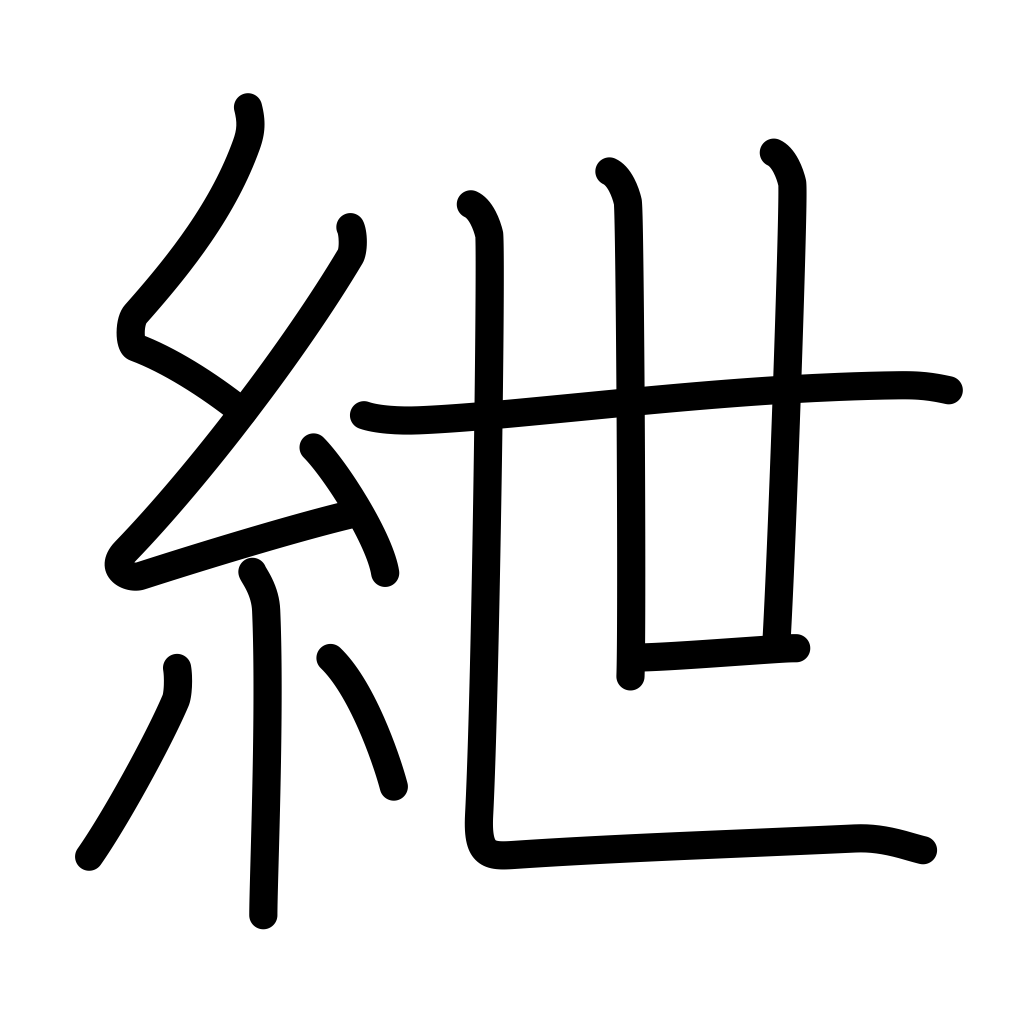
Meaning: fetters